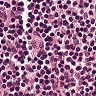
Metastatic tissue present: no